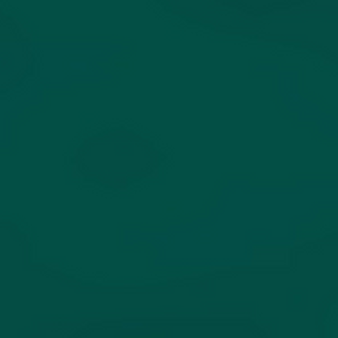
Label: other